Question: I'm trying to apply a nested WPF style to a Toolbar. I'd like to have all children of the Toolbar (MenuItems, Buttons, ToggleButtons etc.) to have the specified style.
The MenuItem is correctly placed at the bottom of the Toolbar, but the ToggleButton is in the middle:

'''
<Window.Resources>
<Style x:Key="MyToolbarStyle" TargetType="ToolBar">
<!-- Setters for Toolbar properties -->
<Setter Property="Height" Value="80" />
<!-- Nested setters for children of the Toolbar -->
<Style.Resources>
<Style TargetType="MenuItem">
<Setter Property="VerticalAlignment" Value="Bottom" />
</Style>
<Style TargetType="ToggleButton">
<Setter Property="VerticalAlignment" Value="Bottom" />
</Style>
</Style.Resources>
</Style>
</Window.Resources>
<Grid >
<ToolBar VerticalAlignment="Top" Style="{StaticResource MyToolbarStyle}">
<MenuItem Header="MyMenuItem" /> <!-- Appears on the bottom like defined in the style-->
<ToggleButton Content="MyToggleButton" /> <!-- Nested style does not seem to be applied-->
</ToolBar>
</Grid>
'''
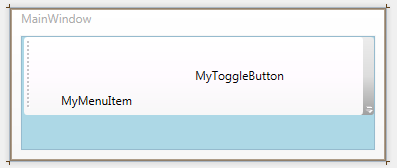
Answer: The WPF 'ToolBar' is a special type of control that defines some custom styles for some WPF controls like 'Button', 'ToggleButton'... full list <URL>, you can identify them by 'ElementName + StyleKey' property name. If you'd like to change a default style for a specific control you will have to modify one of these styles.
Try replacing your style for the 'ToggleButton' with the following:
'''
<Style x:Key="{x:Static ToolBar.ToggleButtonStyleKey}" TargetType="ToggleButton">
<Setter Property="VerticalAlignment" Value="Bottom" />
</Style>
'''